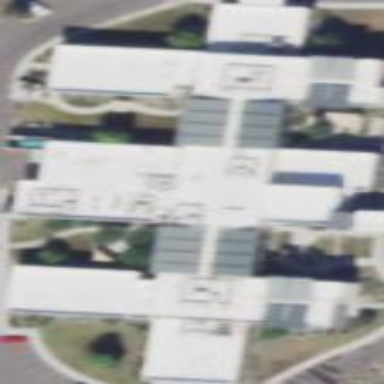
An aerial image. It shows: Hospital building.